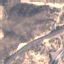
Label: Highway